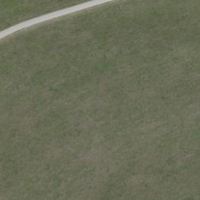
EUNIS habitat code: 52
Species observed at this site:
Salvia pratensis